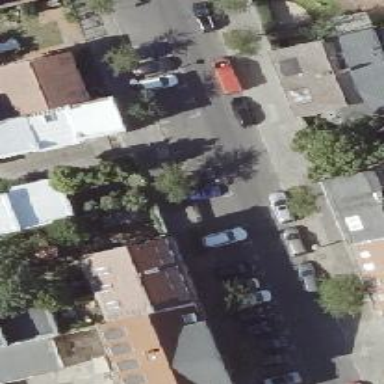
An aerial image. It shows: Residential road with asphalt surface and separate sidewalks on both sides. There is parallel on-street parking on the left side of the road.